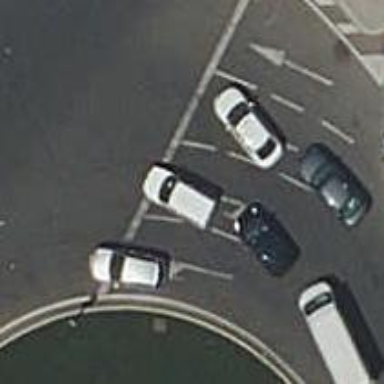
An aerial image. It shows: Road with traffic signals.